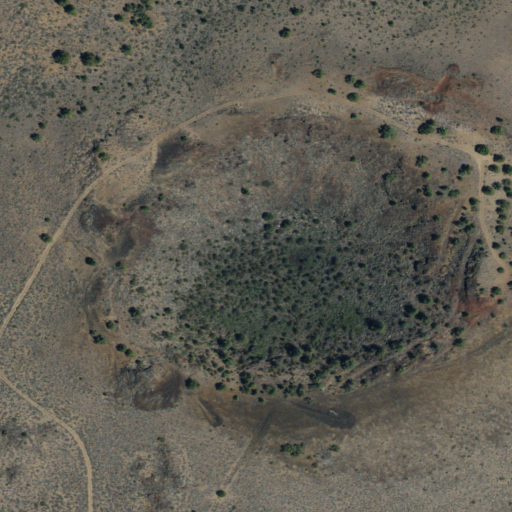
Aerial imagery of mountain in California named Little Sand Butte containing grassland, open development, shrub, low intensity development, evergreen forest, and medium intensity development